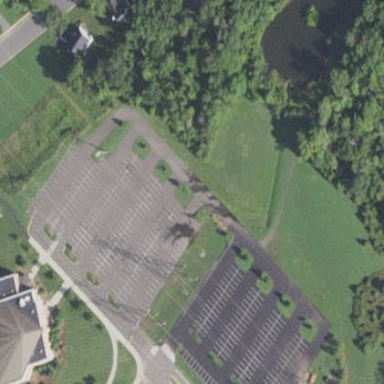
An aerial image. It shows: Parking area with asphalt surface.